Question: i have asp.net application, test that application using QTP descriptive code , but i am getting error
> Cannot find the "[ WebEdit ]" object's parent "[ Page ]" (class Page). Verify that parent properties match an object currently displayed in your application.
Line (8): ".WebEdit("Page:=txtUserName").Set "raju"".
my code is
'''
Systemutil.Run("http://some ip/login.aspx")
With Browser("creationtime:=0")
With .page("title:=.*")
With .WebTable("Name:=log_left,")
With .WebTable("Name:=leaf")
With .WebTable("Name:=txtUserName","Index:=0")
.WebEdit("Name:=txtUserName").Set "raju"
.WebEdit("Name:=txtPassword").Set "raju"
.WebButton("Name:=Button").Click
End With
End With
End With
End With
End With
'''
now also i have same problem, object spy shows 3 tables, which table i want to use and which property i want to use in that table.please give me suggestion.
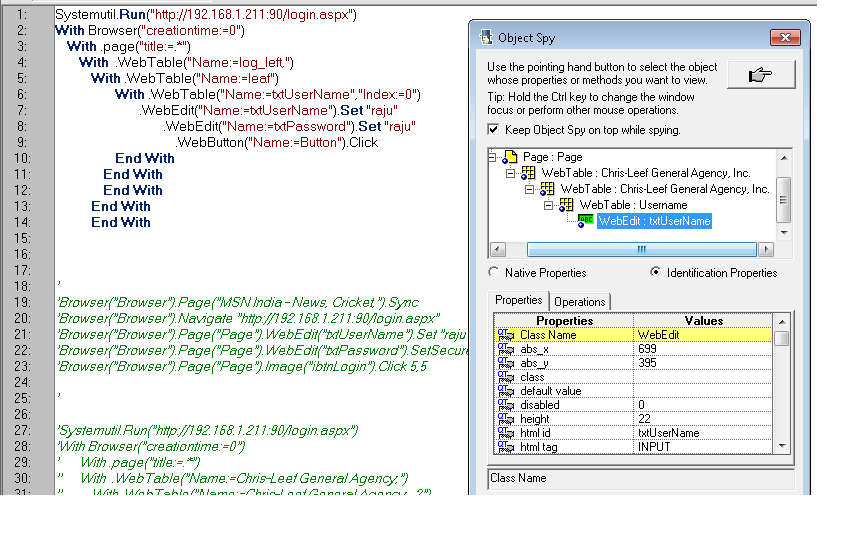
Answer: You seem to have multiple problems with your test.
The first problem which is currently blocking you is the description of the 'Page' object. 'Page' support the identification property but I suspect that it doesn't have the value (perhaps you meant to use 'micclass:=Page').
Since a 'Browser' can only have on 'Page' object at any time it's customary to use a more inclusive description, something like '"title:=.*' (descriptive programming uses regular expressions by default so '.*' means anything).
Once you fix that problem you will be faced with QTP's inability to identify the 'WebTable', 'WebEdit' and 'WebButton' test objects. None of these objects support a identification property, perhaps you meant to write or ?
In any case you should use the object spy in order to see what properties test objects support and what value the specific test object has.